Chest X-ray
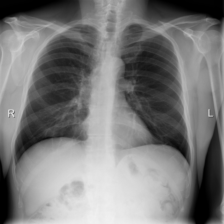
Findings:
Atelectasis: negative
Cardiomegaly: negative
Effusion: negative
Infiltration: positive
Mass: negative
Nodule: negative
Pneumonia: negative
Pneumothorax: negative
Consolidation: negative
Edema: negative
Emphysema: negative
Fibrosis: negative
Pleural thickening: negative
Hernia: negative